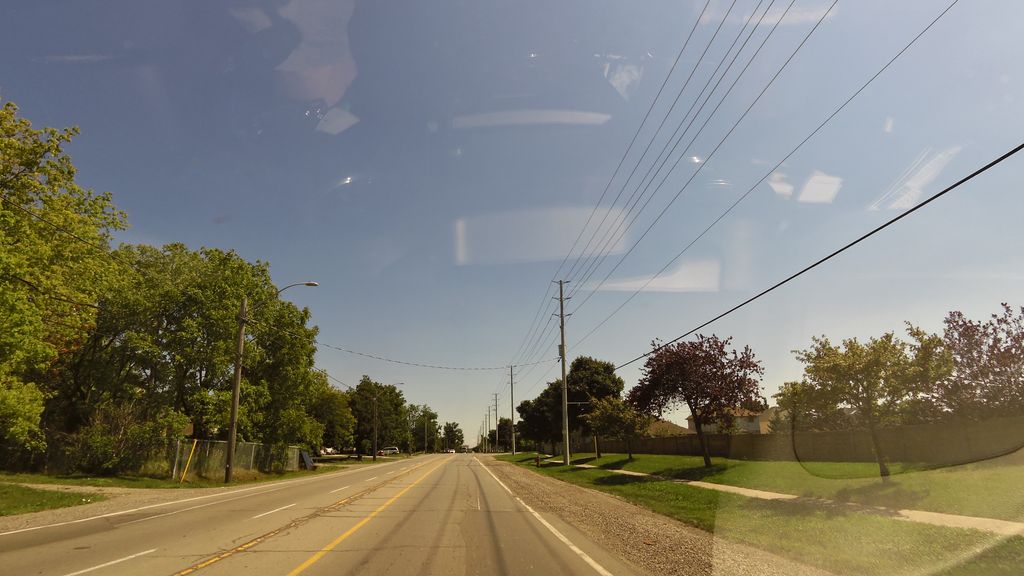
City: hamilton